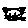
Label: cat